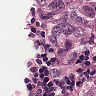
Metastatic tissue present: yes